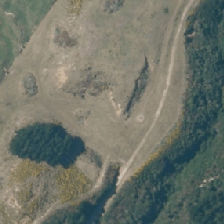
Land cover: high_producing_grassland